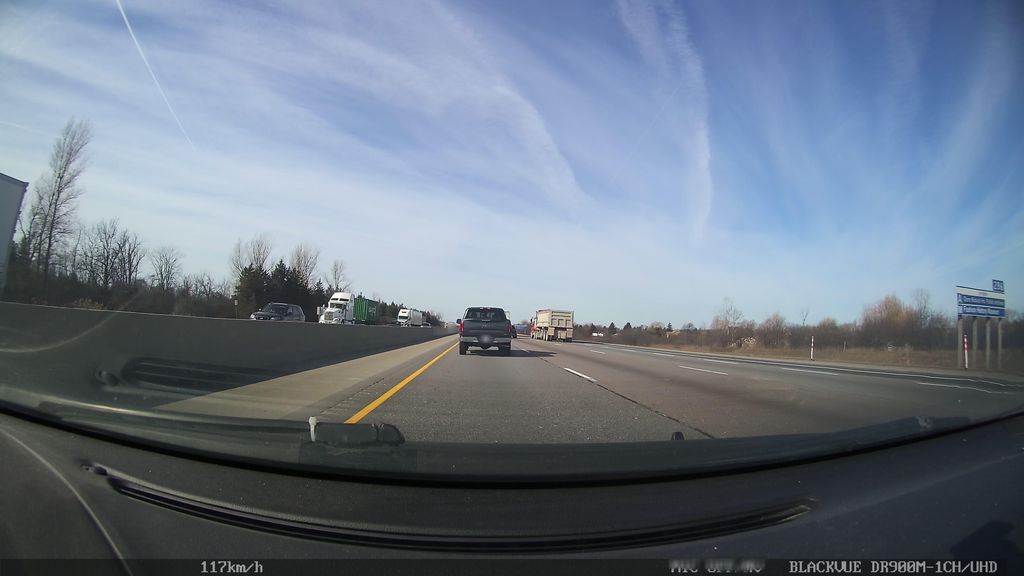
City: kitchener-waterloo